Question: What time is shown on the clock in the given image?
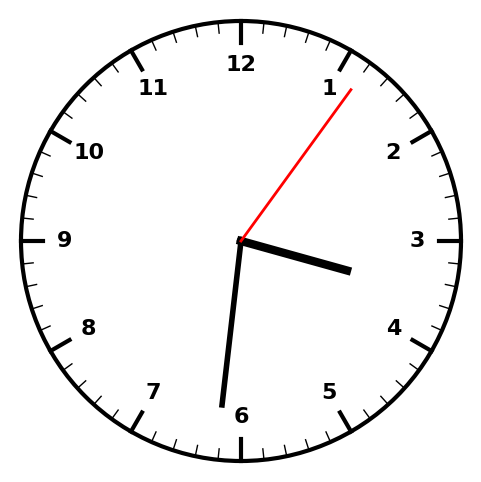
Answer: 03:31:06